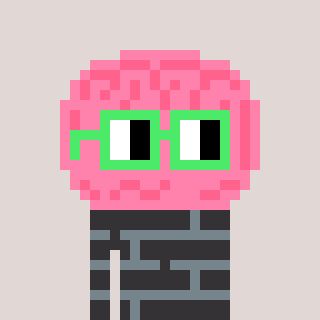
a pixel art character with square light green glasses, a brain-shaped head and a grayscale-colored body on a warm background